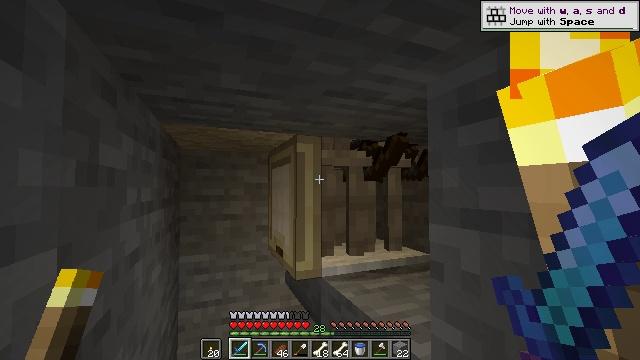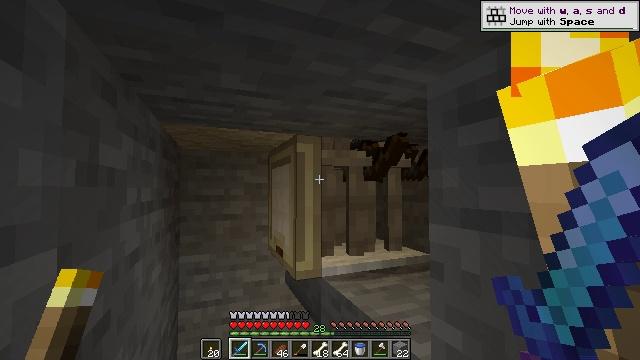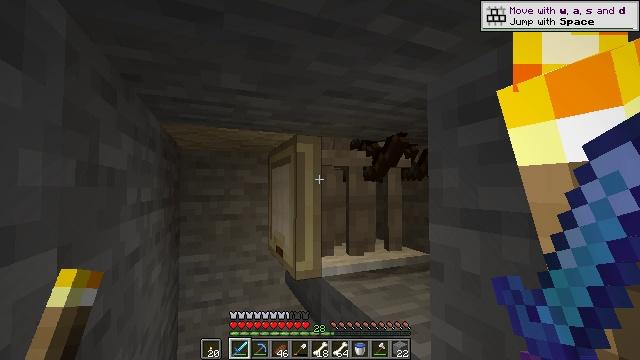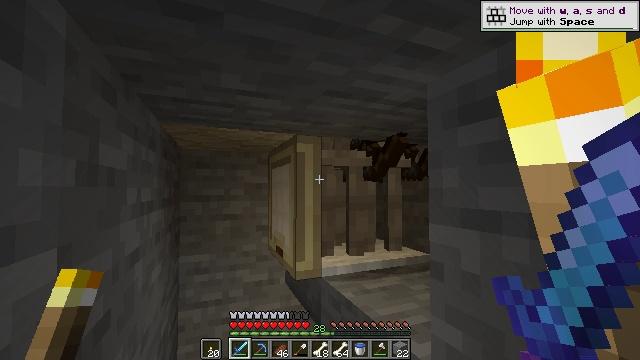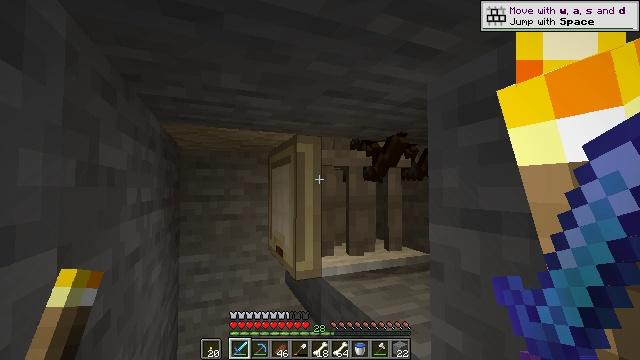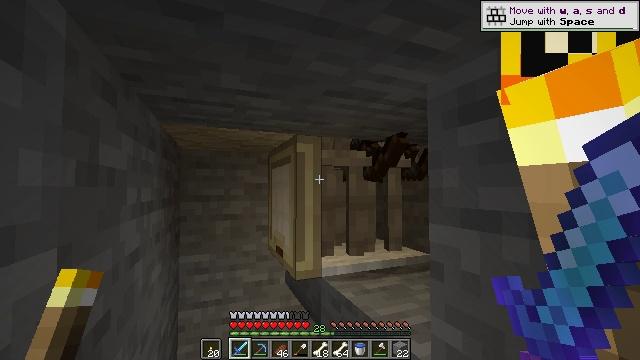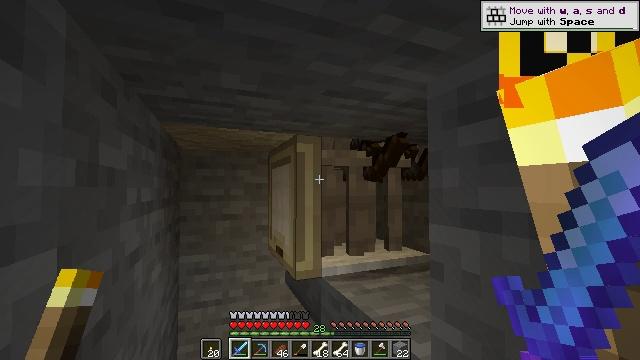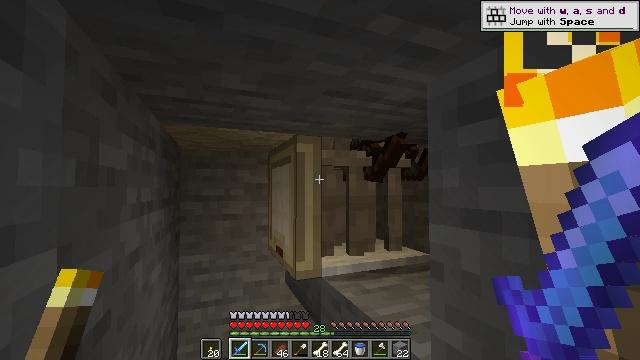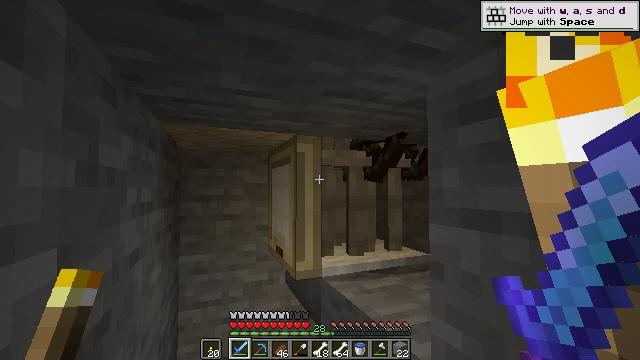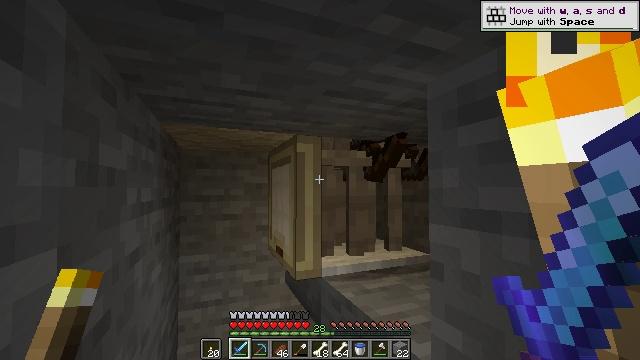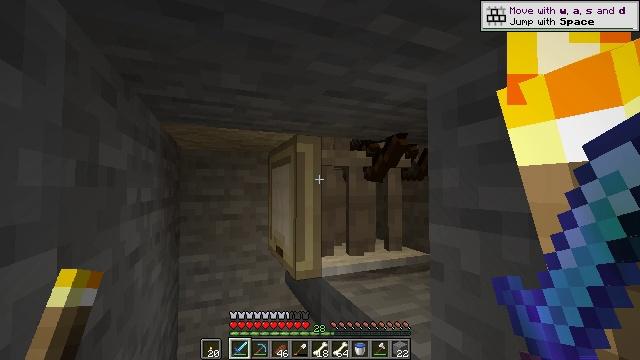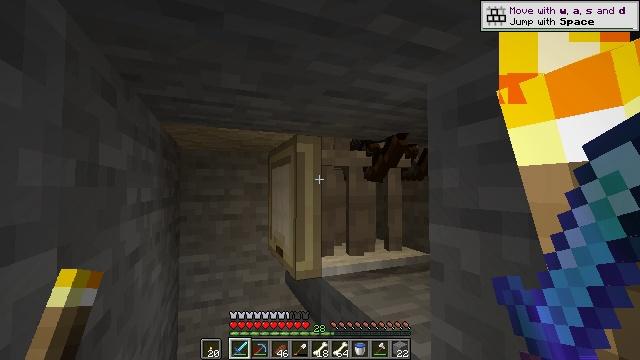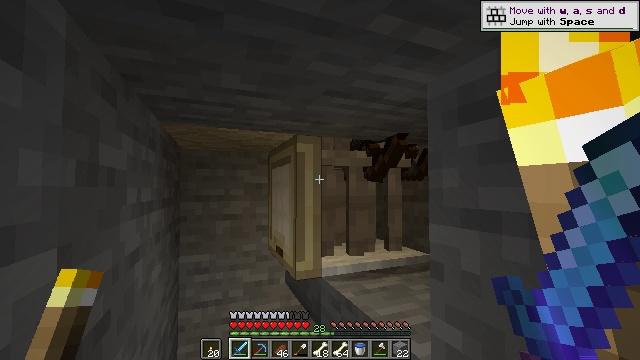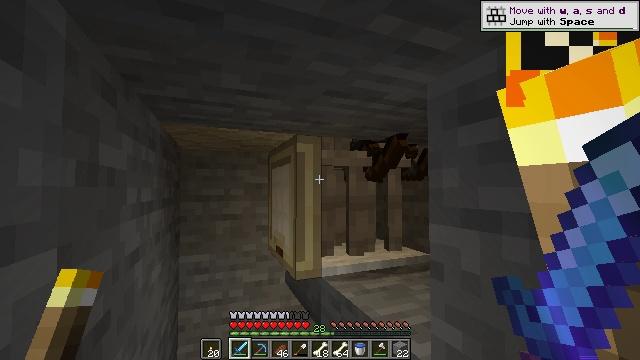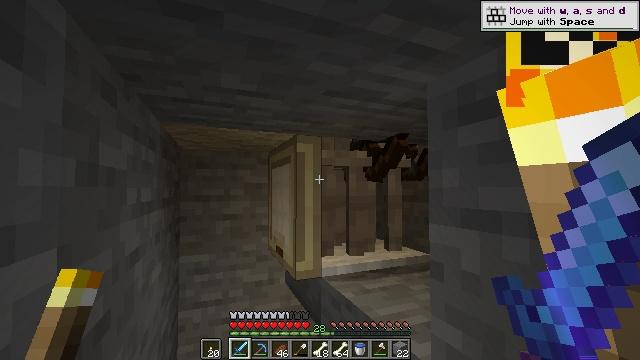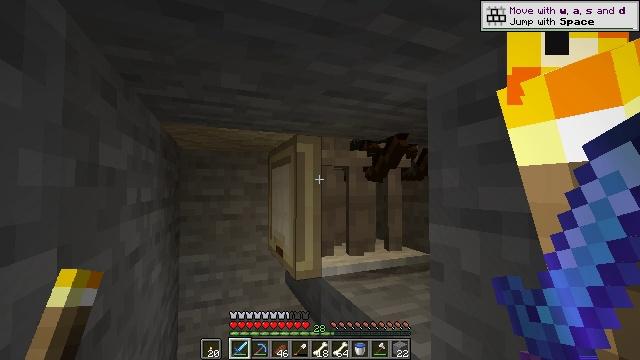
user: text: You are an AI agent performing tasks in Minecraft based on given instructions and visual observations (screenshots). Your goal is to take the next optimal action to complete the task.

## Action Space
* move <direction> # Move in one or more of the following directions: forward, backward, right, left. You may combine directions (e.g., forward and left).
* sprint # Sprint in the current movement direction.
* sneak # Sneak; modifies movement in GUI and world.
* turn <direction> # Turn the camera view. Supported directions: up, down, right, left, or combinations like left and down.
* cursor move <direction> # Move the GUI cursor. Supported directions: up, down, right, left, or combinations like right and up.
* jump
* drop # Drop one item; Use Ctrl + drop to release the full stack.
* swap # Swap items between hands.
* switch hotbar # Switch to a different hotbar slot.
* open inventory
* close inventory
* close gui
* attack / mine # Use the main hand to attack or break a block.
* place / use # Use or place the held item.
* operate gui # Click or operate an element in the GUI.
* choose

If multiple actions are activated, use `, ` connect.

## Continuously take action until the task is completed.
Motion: motion action
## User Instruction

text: Hunt the skeleton.
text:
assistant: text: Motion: no_op
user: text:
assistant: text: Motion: no_op
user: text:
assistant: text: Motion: no_op
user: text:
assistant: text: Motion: no_op
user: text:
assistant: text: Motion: no_op
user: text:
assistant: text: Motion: no_op
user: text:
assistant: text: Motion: no_op
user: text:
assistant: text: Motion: no_op
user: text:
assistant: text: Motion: no_op
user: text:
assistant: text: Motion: no_op
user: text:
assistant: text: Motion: no_op
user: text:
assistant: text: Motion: no_op
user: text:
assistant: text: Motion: no_op
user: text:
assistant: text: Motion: no_op
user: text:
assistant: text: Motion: no_op
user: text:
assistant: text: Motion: no_op
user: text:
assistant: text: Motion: no_op
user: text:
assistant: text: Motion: no_op
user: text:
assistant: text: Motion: no_op
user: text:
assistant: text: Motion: no_op
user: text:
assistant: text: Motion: no_op
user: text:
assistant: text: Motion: no_op
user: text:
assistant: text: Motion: no_op
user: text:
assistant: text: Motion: no_op
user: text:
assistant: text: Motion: no_op
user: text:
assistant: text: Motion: no_op
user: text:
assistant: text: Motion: no_op
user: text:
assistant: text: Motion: no_op
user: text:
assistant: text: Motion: no_op
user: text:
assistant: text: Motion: no_op